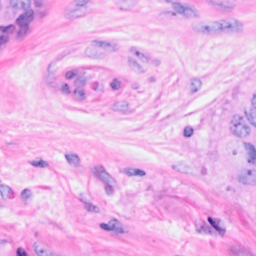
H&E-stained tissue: Breast